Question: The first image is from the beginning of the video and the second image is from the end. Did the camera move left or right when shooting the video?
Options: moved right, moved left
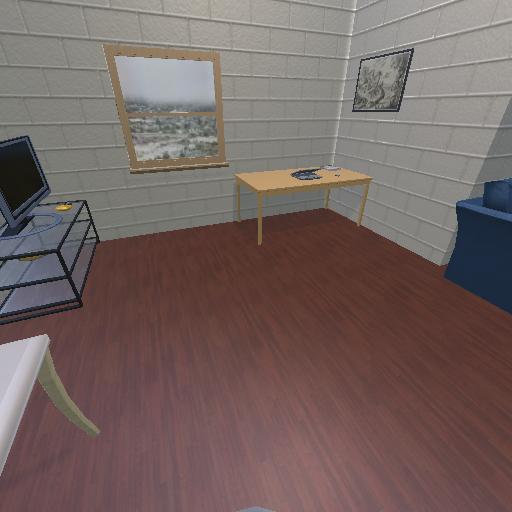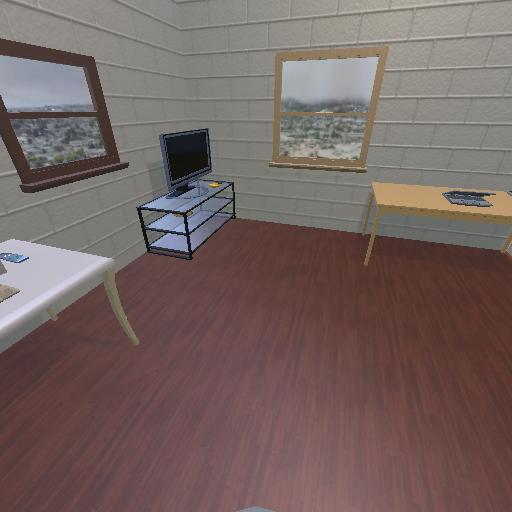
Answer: moved right